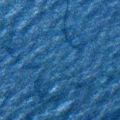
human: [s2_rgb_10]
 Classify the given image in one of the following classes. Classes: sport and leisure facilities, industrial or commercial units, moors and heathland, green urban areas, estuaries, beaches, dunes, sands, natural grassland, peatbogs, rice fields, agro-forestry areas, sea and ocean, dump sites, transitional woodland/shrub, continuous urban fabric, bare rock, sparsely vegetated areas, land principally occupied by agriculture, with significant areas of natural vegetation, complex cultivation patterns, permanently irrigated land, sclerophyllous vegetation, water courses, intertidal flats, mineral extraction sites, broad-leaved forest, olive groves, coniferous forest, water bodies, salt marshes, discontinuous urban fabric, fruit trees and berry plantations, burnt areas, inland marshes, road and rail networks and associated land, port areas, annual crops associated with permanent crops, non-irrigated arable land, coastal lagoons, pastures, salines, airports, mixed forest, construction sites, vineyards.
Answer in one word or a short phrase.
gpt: sea and ocean